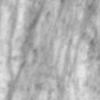
Label: no_change